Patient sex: M
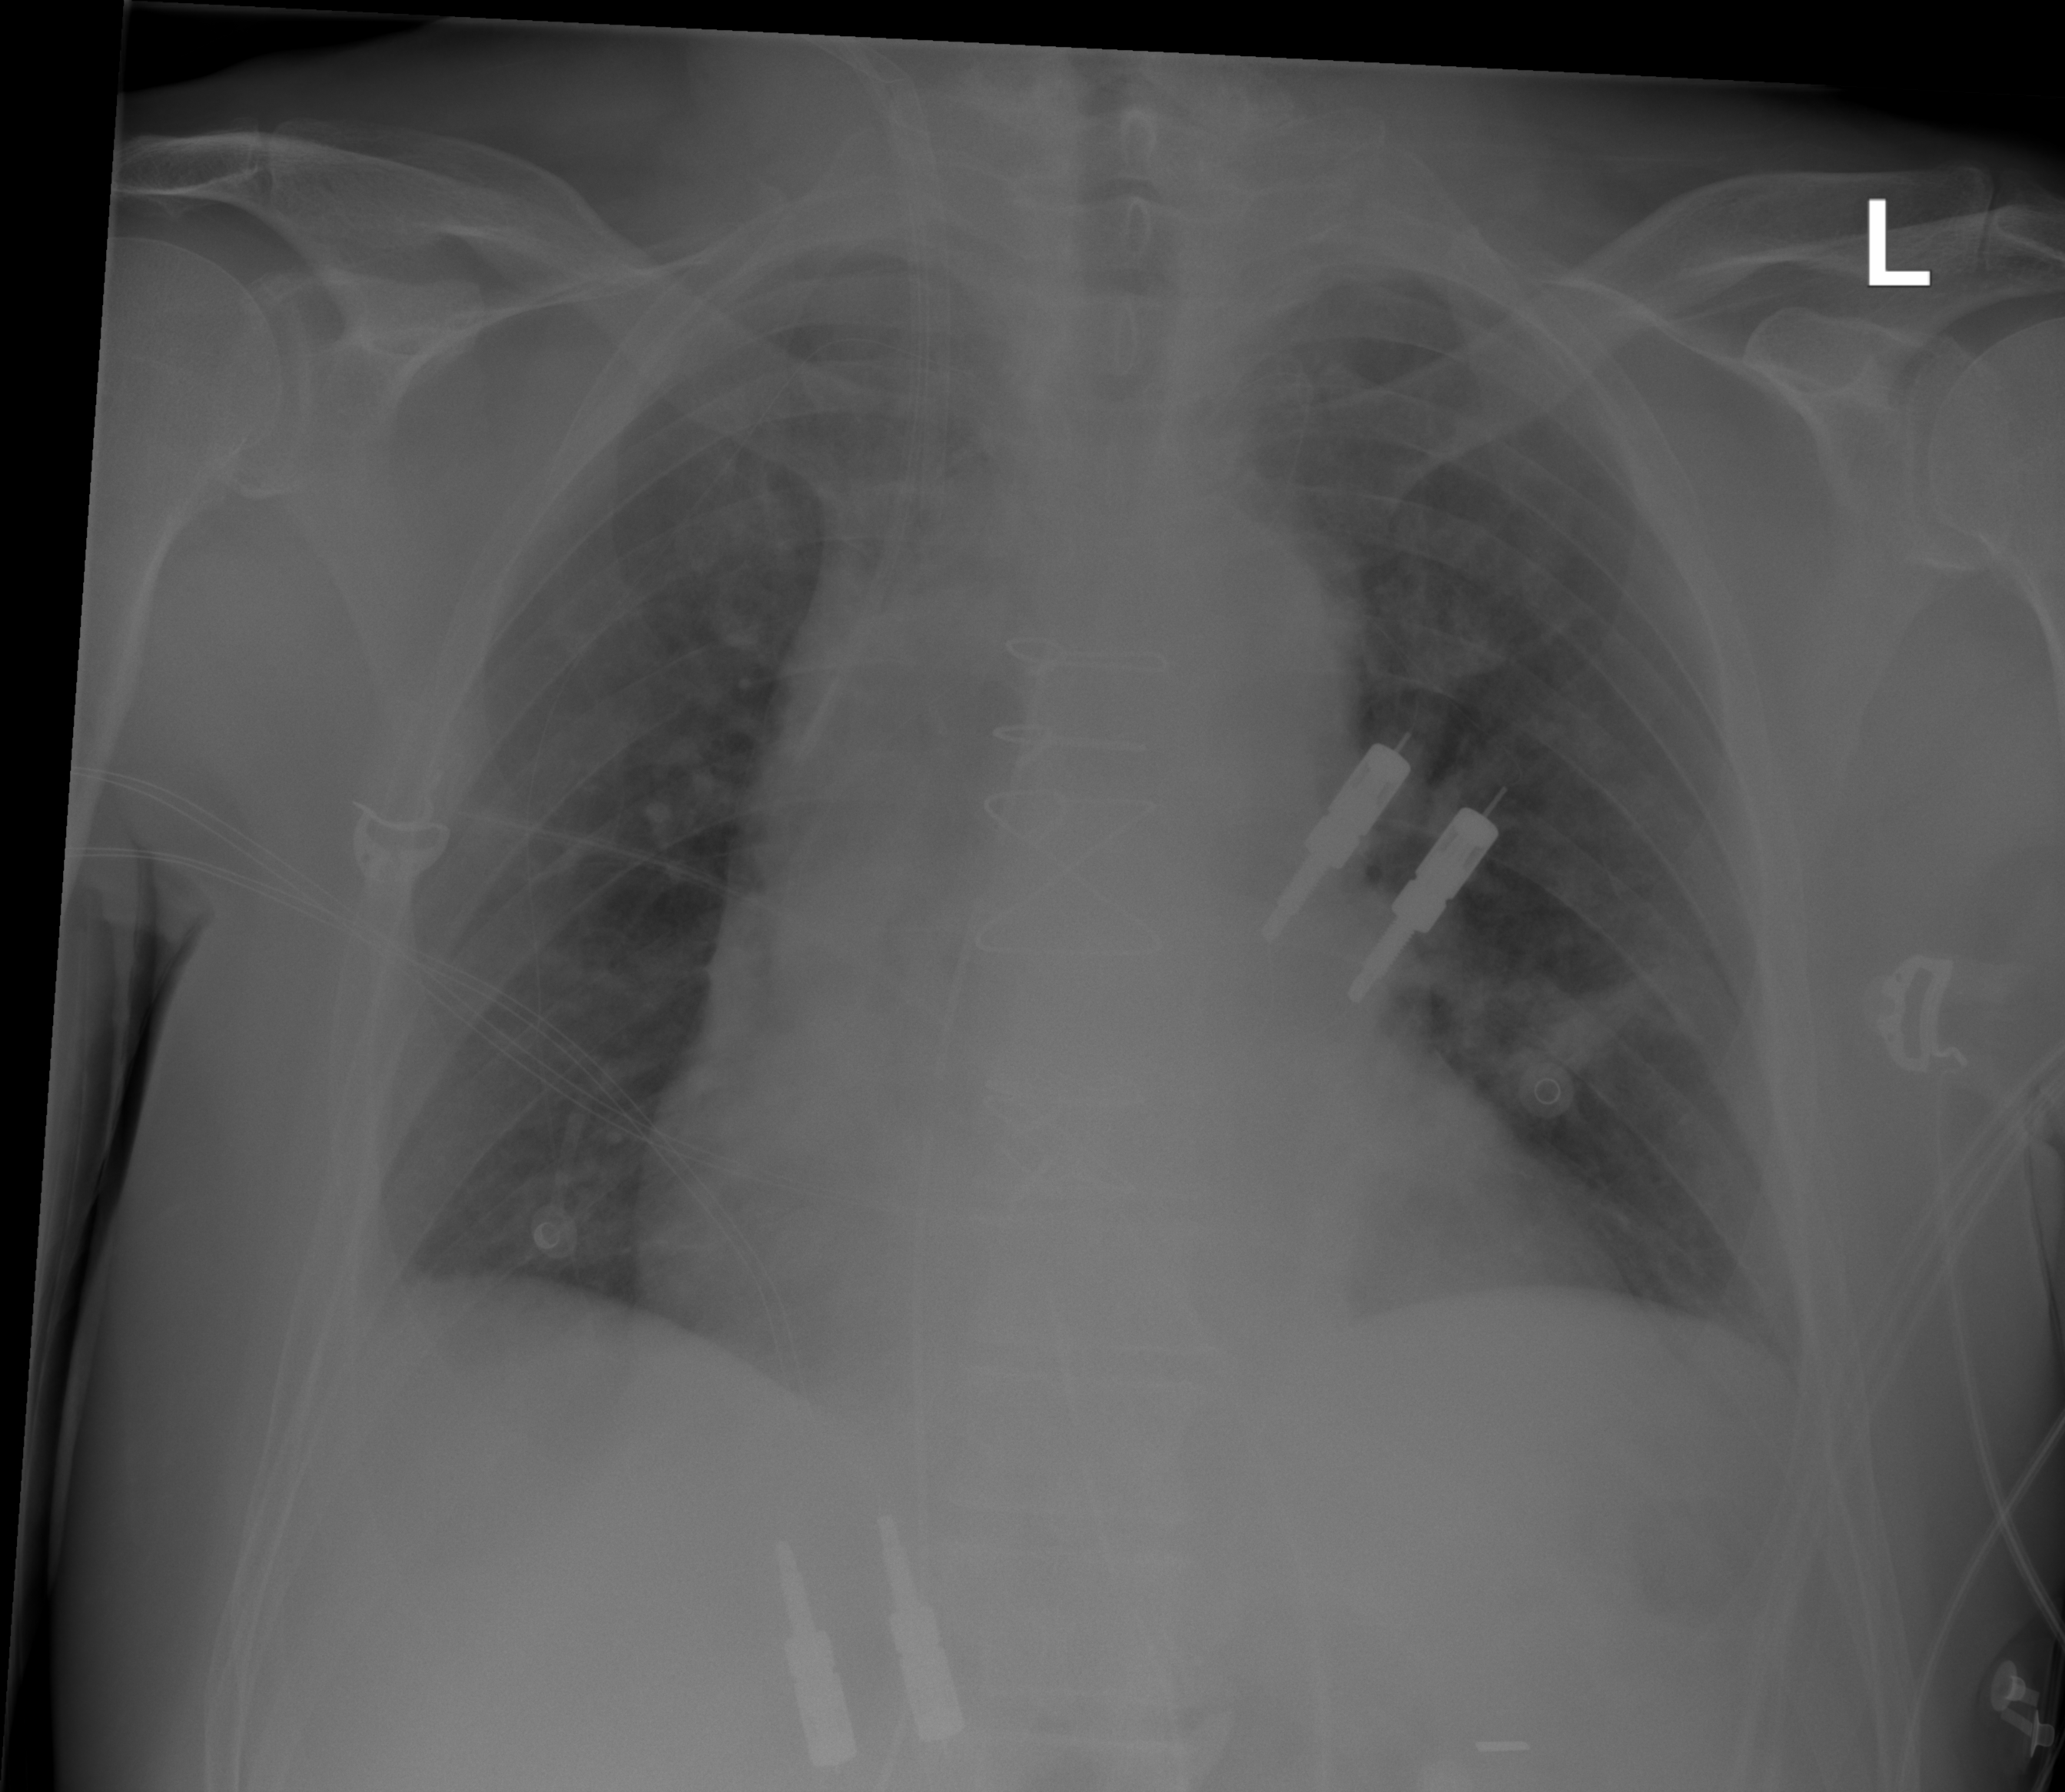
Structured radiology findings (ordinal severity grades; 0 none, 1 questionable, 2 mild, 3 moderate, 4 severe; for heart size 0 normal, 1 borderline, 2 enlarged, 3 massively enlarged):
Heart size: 0
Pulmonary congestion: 0
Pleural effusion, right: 0
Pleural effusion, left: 0
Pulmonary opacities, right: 0
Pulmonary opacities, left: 0
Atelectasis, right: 1
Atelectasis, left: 2